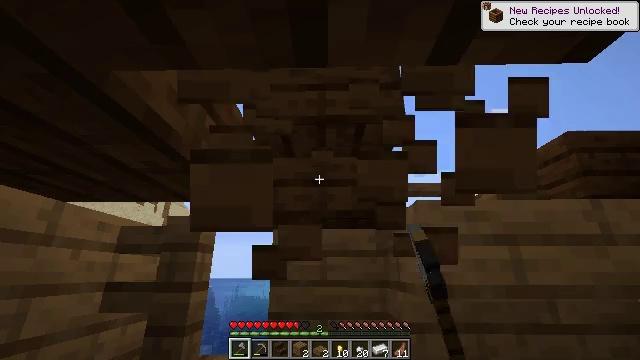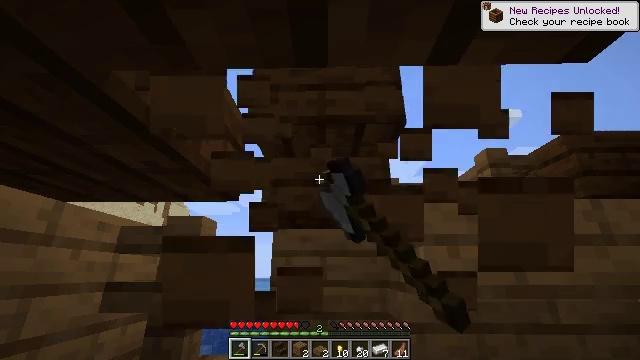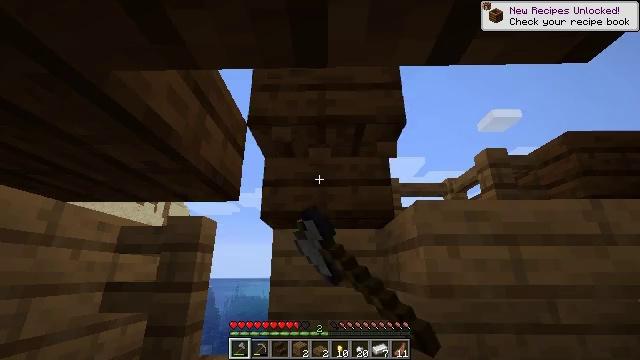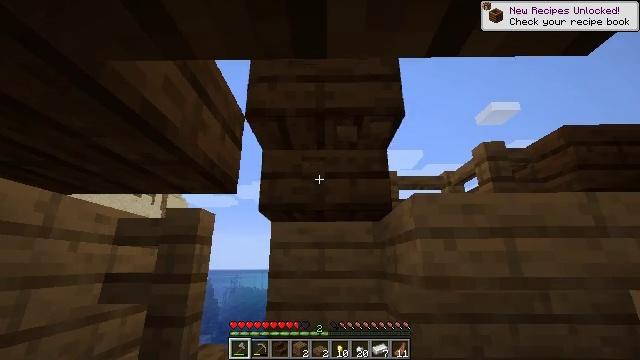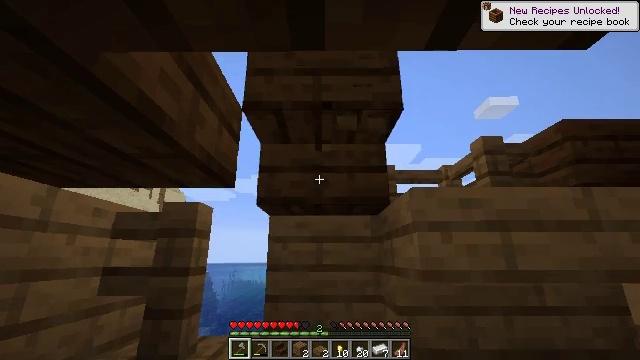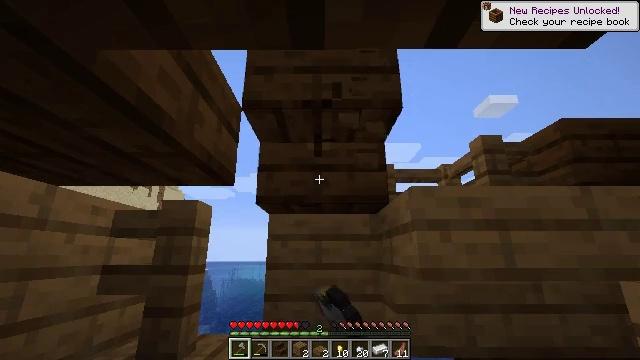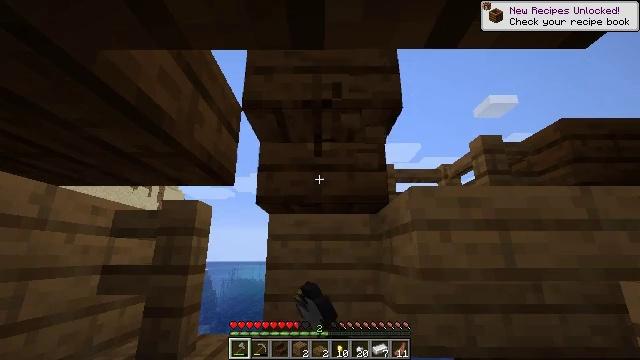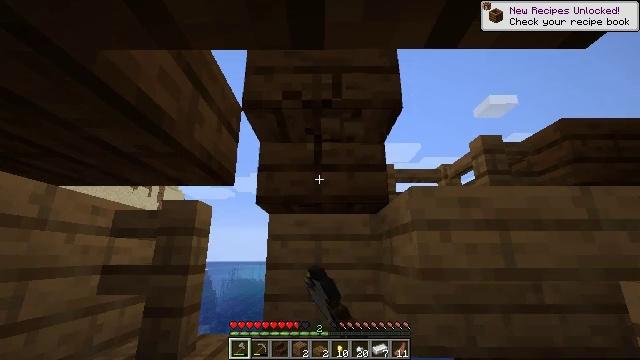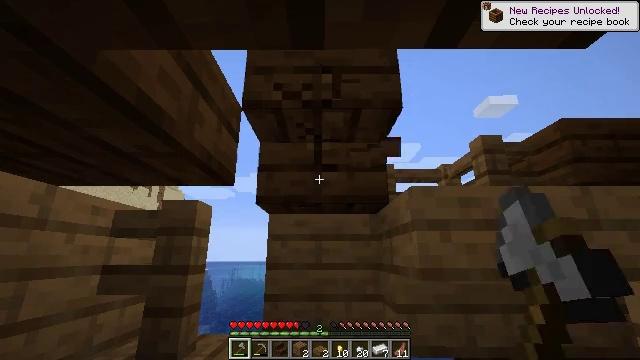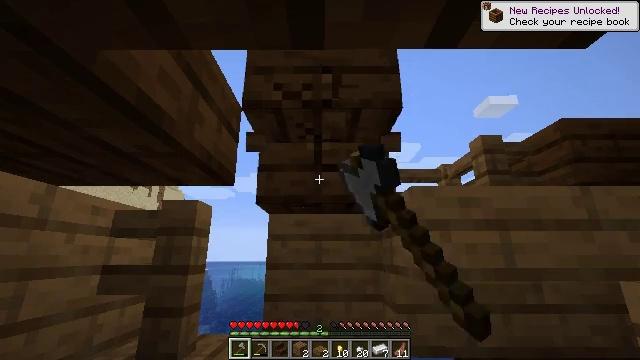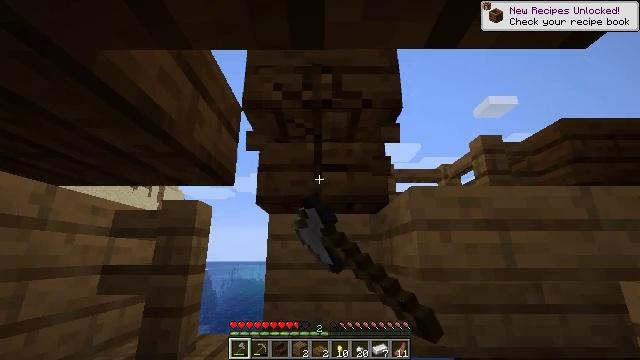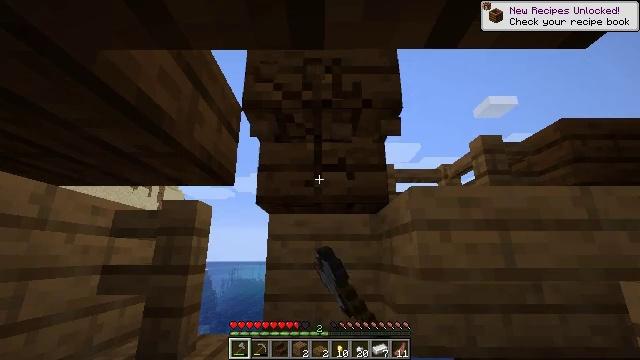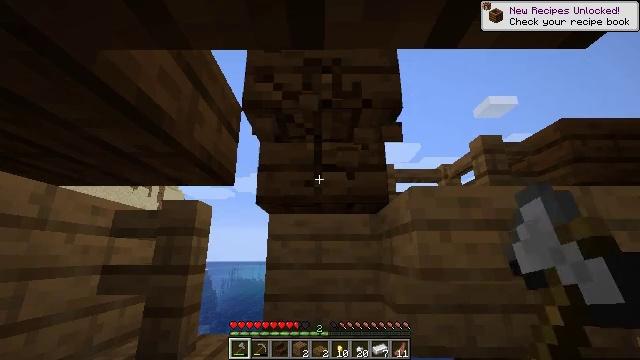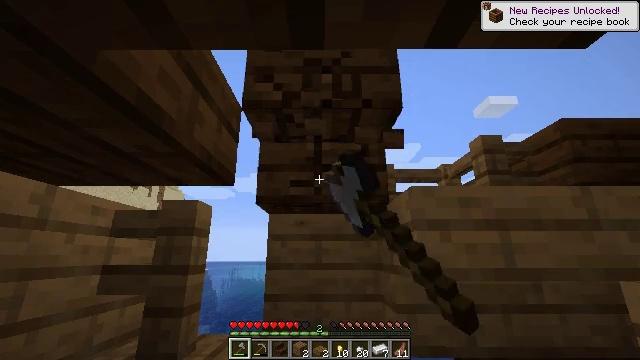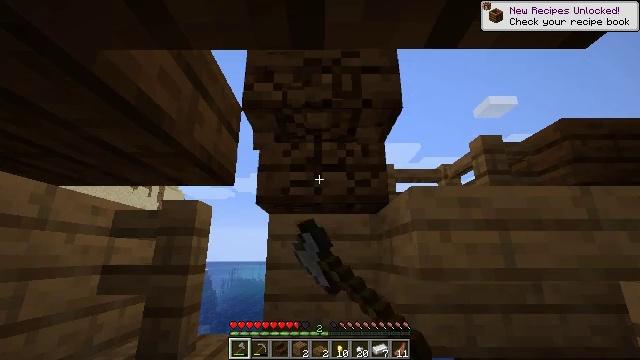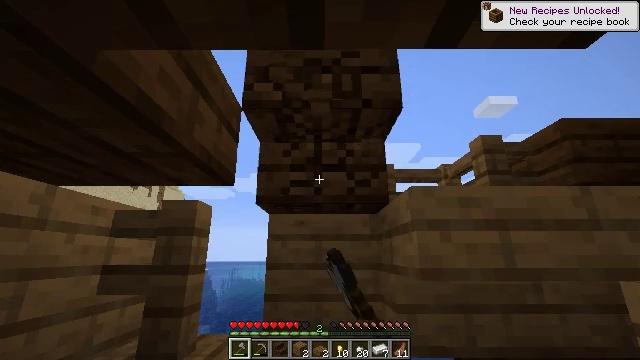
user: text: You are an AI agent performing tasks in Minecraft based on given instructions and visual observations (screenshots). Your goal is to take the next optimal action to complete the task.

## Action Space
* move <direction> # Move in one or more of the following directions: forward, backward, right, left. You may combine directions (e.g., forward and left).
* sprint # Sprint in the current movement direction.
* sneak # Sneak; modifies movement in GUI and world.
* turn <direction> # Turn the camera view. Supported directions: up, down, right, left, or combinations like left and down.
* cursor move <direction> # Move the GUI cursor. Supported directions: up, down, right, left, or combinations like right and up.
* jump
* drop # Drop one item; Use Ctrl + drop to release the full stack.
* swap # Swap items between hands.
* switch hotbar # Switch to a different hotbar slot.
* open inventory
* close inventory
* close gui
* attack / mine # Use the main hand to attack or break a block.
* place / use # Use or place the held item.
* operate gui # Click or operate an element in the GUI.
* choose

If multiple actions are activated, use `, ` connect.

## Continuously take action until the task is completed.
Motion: motion action
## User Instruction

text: Harvest the dark oak stairs for reuse.
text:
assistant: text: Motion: attack / mine
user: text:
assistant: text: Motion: attack / mine
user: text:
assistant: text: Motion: turn down, attack / mine
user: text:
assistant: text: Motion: turn down, attack / mine
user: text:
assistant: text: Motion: attack / mine
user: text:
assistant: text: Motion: attack / mine
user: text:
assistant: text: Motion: attack / mine
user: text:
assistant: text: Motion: attack / mine
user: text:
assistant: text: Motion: attack / mine
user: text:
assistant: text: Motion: attack / mine
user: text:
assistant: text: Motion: attack / mine
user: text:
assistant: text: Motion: attack / mine
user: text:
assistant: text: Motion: attack / mine
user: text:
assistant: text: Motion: attack / mine
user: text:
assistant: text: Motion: attack / mine
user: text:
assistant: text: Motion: attack / mine
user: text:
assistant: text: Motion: attack / mine
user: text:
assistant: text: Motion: attack / mine
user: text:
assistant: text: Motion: move forward, attack / mine
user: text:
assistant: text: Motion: move forward, attack / mine
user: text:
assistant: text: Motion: move forward, attack / mine
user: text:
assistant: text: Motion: move forward, attack / mine
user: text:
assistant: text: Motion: move forward, attack / mine
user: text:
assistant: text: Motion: move forward, attack / mine
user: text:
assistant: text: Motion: move forward, attack / mine, jump
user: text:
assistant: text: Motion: move forward, turn left and down, attack / mine, jump
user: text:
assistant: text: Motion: move forward, turn left and down, jump
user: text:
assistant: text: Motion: move forward, turn left and down, jump
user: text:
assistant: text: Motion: move forward, turn left and down, jump
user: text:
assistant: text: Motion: move forward, turn left and down